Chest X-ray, PA view. Patient: 36 years old, sex F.
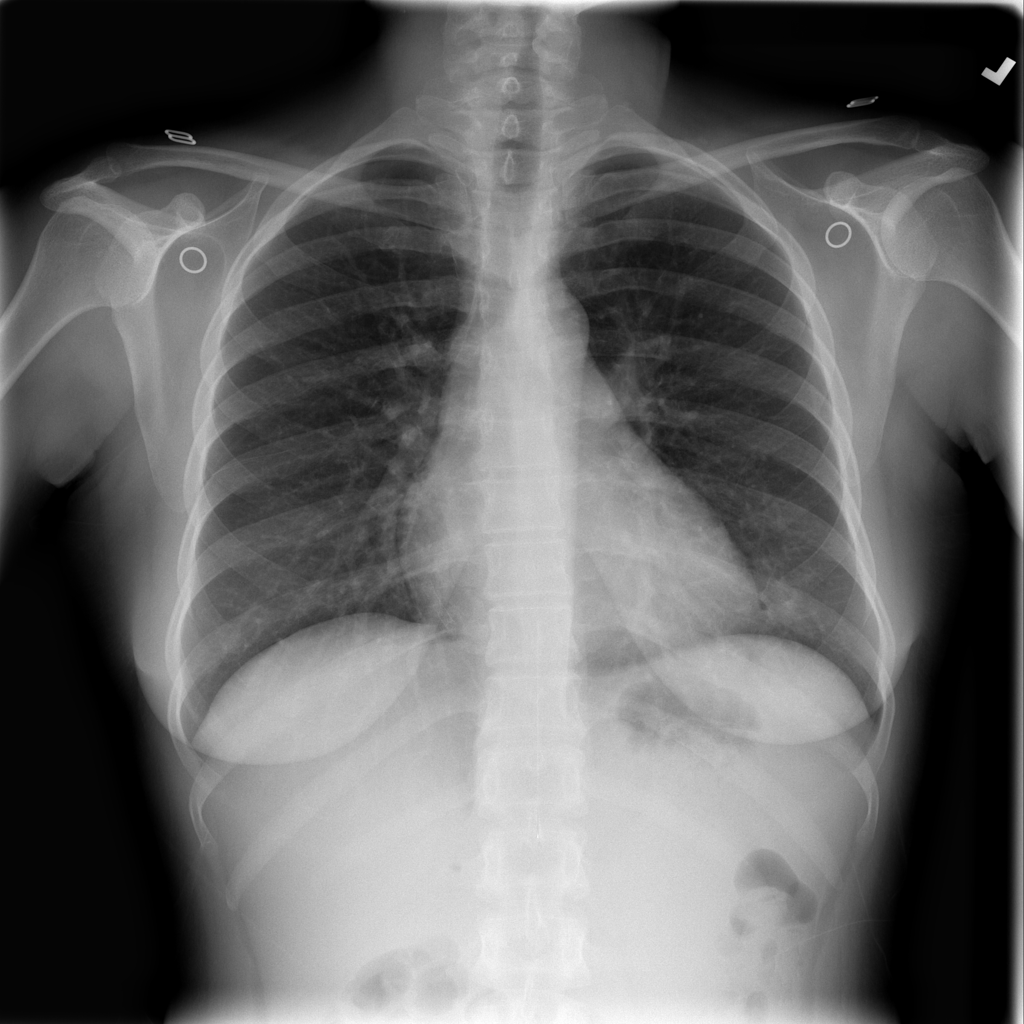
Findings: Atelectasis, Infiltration